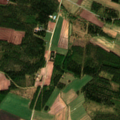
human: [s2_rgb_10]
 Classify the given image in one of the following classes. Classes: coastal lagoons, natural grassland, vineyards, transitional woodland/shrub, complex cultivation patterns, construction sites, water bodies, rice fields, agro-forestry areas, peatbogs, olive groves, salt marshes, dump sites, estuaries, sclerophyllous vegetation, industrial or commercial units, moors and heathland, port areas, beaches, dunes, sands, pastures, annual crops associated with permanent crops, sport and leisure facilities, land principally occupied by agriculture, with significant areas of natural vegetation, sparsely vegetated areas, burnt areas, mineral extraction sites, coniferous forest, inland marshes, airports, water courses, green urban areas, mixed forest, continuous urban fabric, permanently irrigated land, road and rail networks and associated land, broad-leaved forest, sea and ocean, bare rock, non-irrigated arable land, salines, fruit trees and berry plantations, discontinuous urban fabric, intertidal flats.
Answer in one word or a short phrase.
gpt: non-irrigated arable land, land principally occupied by agriculture, with significant areas of natural vegetation, coniferous forest, mixed forest, transitional woodland/shrub